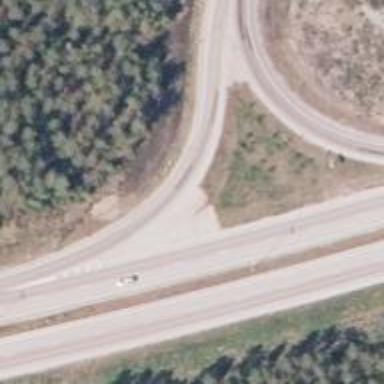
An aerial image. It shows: Trunk link road with asphalt surface. The road has functional class of tertiary.